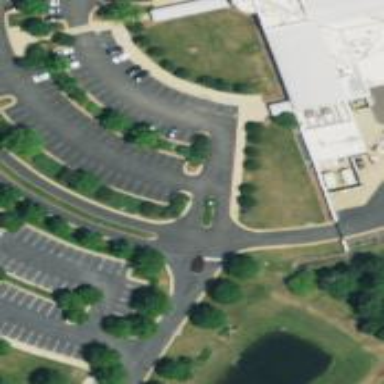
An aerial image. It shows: Office building.